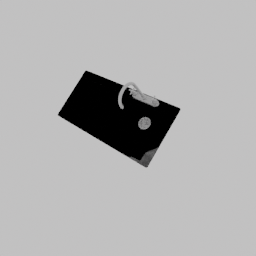
Label: appliances